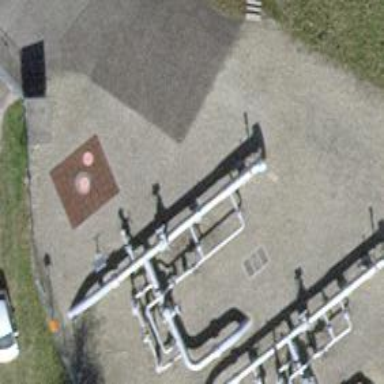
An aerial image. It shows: Pipeline structure is shown.